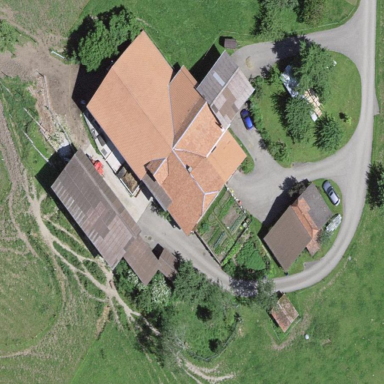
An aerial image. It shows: Farmyard area.